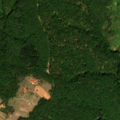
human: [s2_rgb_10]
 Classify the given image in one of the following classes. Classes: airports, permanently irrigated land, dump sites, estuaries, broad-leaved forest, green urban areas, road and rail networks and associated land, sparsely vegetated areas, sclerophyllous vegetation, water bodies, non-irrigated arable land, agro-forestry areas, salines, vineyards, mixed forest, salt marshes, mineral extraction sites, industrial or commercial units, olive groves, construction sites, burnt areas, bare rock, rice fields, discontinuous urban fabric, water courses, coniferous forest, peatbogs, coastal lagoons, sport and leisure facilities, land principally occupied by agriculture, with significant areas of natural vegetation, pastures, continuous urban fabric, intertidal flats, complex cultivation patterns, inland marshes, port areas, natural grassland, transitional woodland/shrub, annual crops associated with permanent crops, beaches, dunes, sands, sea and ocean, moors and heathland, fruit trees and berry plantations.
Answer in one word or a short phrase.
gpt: complex cultivation patterns, broad-leaved forest